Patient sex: M
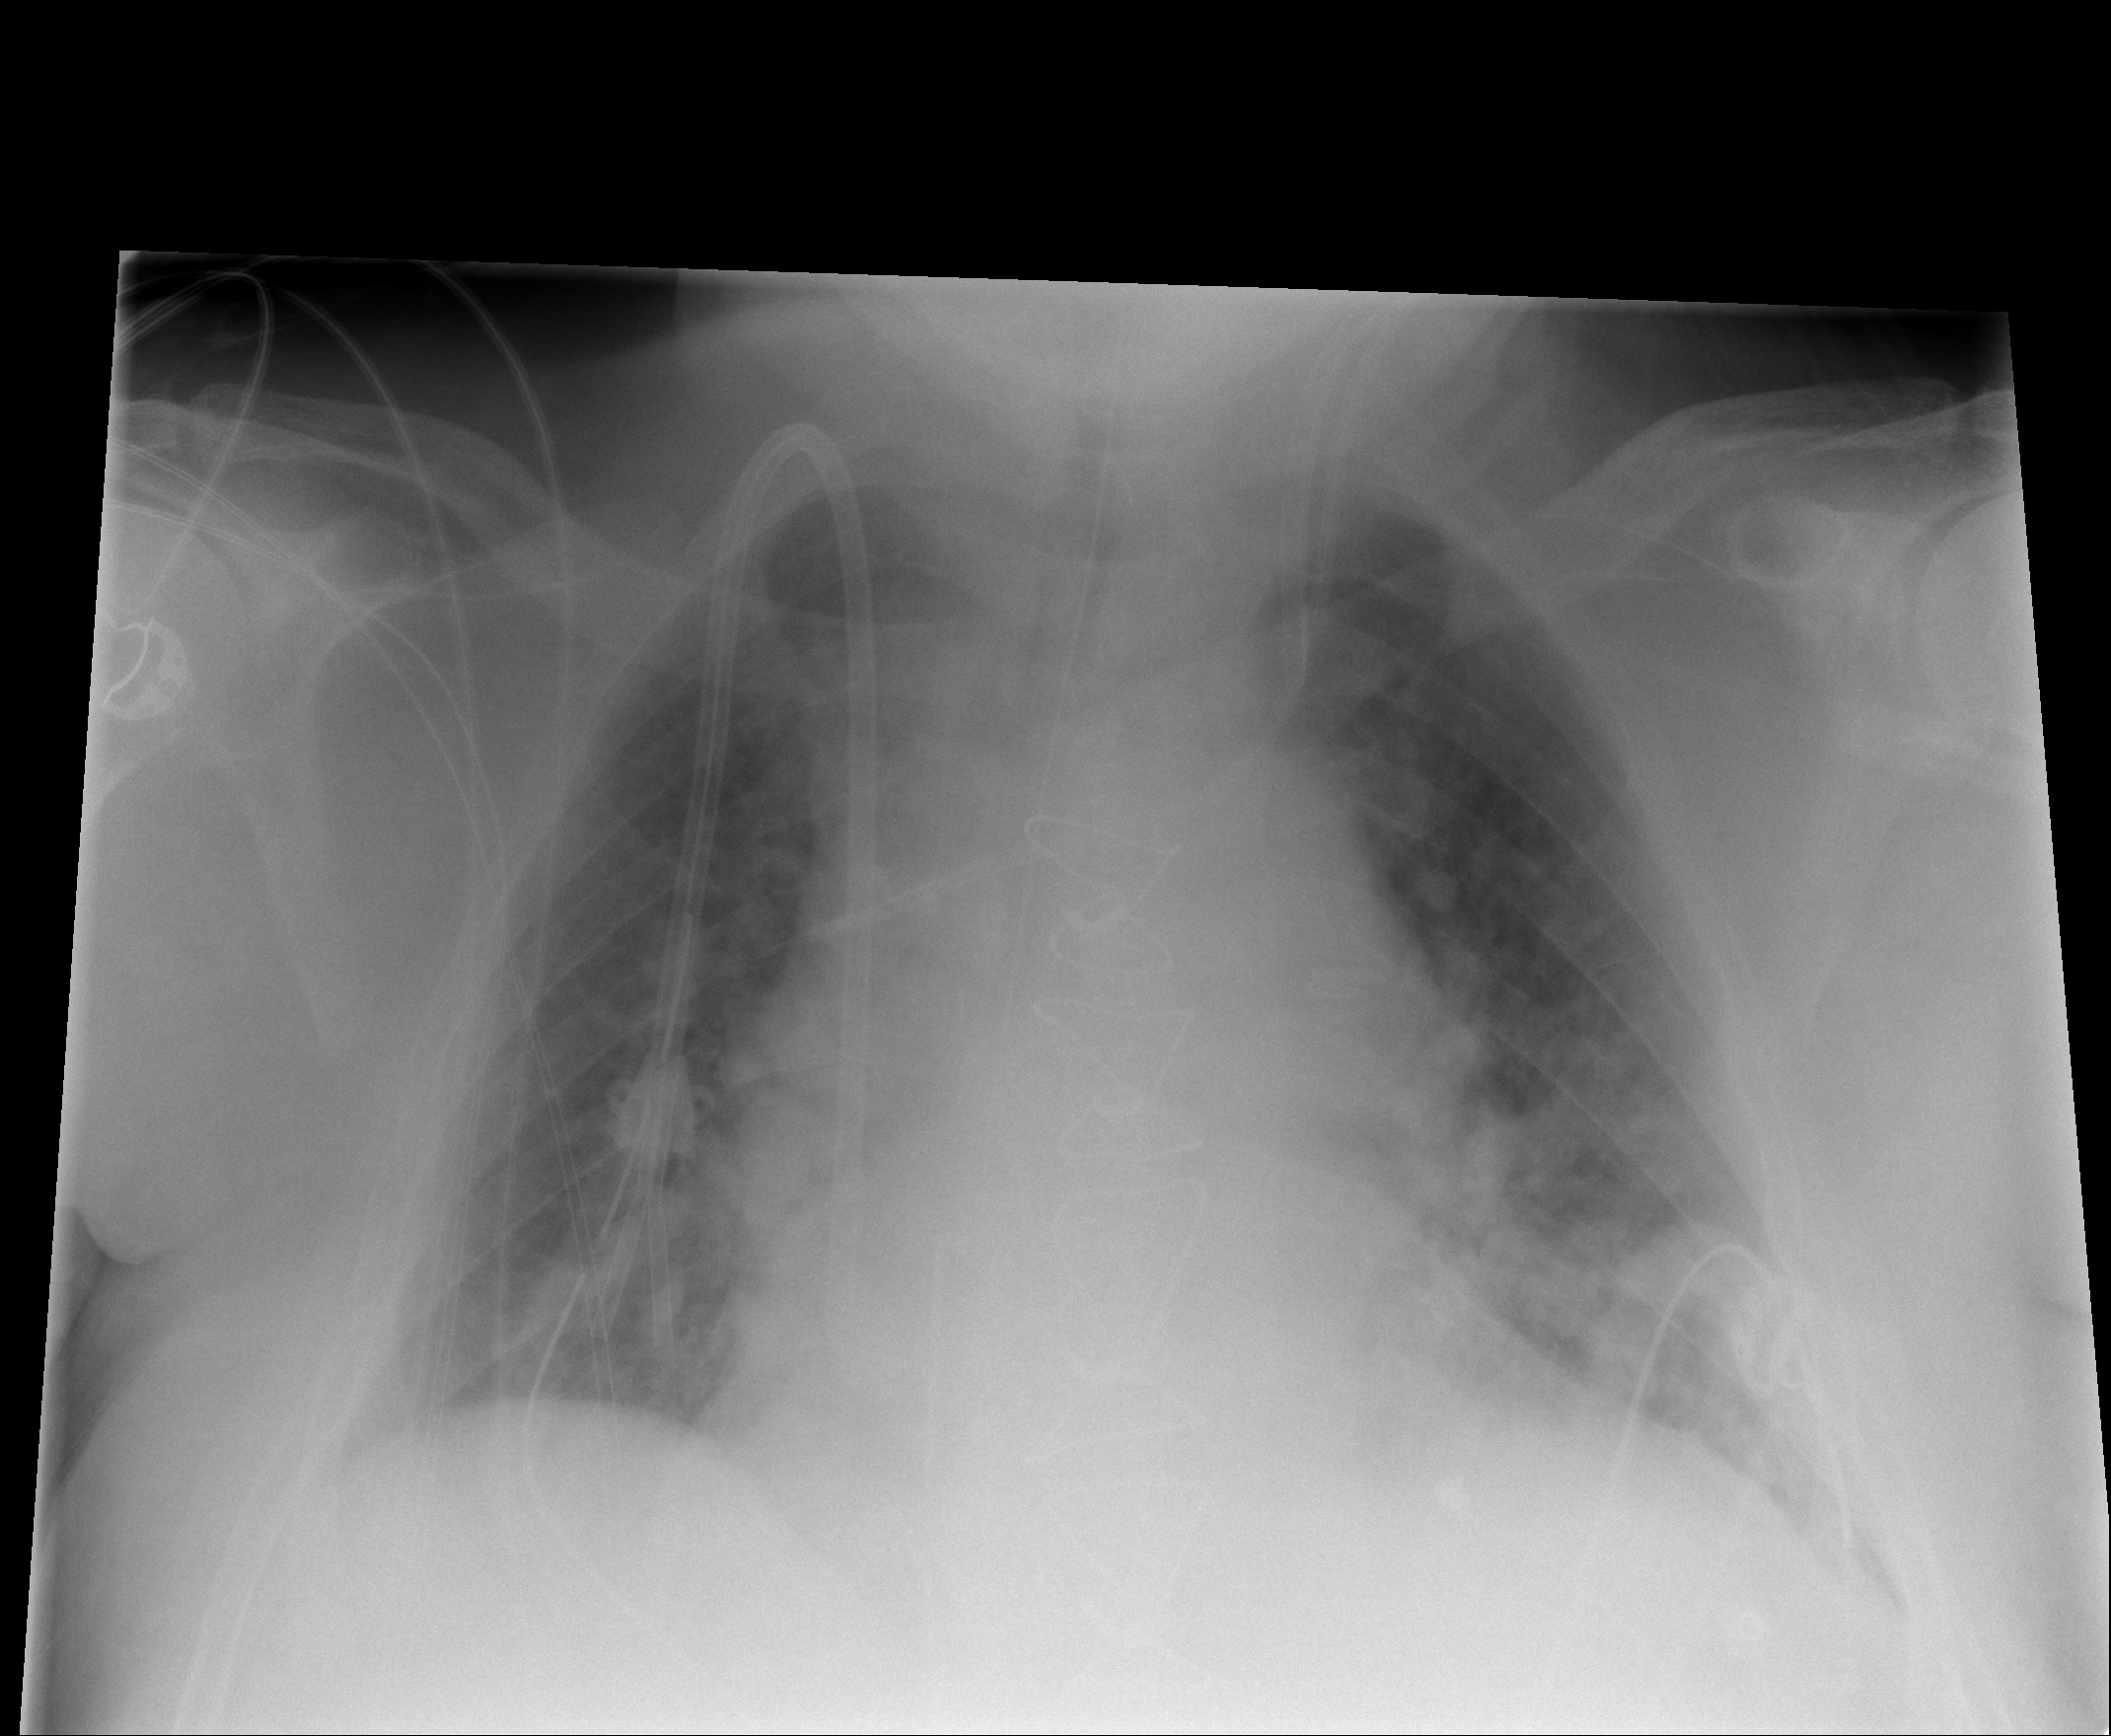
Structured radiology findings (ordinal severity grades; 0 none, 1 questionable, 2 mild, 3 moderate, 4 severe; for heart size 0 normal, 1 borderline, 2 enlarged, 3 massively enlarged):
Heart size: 2
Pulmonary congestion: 2
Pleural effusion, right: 0
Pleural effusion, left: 0
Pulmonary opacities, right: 2
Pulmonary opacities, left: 2
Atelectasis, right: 2
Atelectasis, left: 2